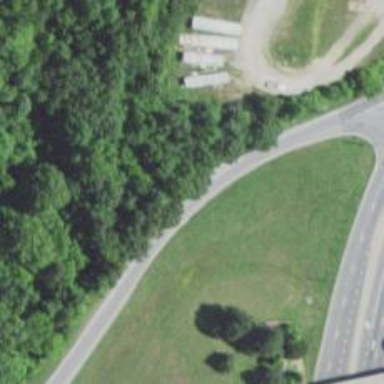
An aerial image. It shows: Trunk link highway.